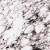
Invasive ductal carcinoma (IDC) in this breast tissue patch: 0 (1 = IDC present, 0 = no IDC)